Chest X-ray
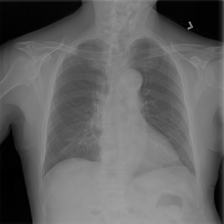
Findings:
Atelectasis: negative
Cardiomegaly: negative
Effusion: negative
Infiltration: negative
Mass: negative
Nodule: negative
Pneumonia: negative
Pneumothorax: negative
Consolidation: negative
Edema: negative
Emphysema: negative
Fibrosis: negative
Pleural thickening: negative
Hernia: negative